Question: Hello I wanted to add custom ActionBar to my application in Android using this method:
'''
LinearLayout ll_q = (LinearLayout) findViewById(R.id.qtitlebar);
getSupportActionBar().setDisplayOptions(ActionBar.DISPLAY_SHOW_CUSTOM | ActionBar.DISPLAY_USE_LOGO);
getSupportActionBar().setCustomView(R.layout.question_titlebar);
'''
The result is:

How to get rid of the grey area in this ActionBar and the menu button?
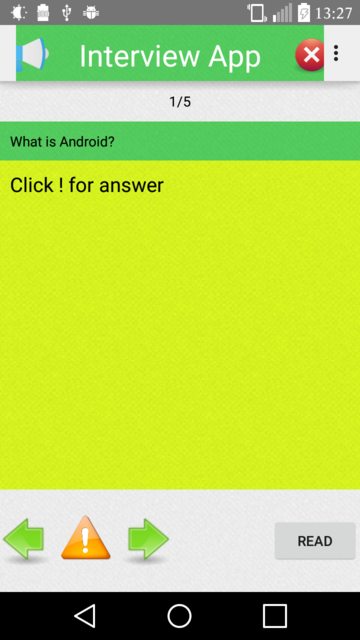
Answer: If You are using Android Studio do the following:
1. Extend your class with Activity instead of ActionBarActivity.
2. Open your app's Manifest File and change android:theme="@android:style/Theme.Black.NoTitleBar.Fullscreen"